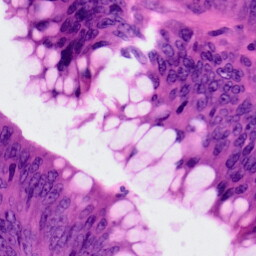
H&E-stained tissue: Colon